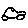
Label: car